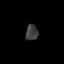
Tissue: skin
Cell type: Epithelial cells
Senescence score: 0.2588
Nuclear area (px): 190
Mean DAPI intensity: 62.037